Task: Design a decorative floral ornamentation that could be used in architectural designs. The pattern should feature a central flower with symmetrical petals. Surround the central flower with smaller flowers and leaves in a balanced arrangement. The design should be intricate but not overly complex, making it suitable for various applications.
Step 764:
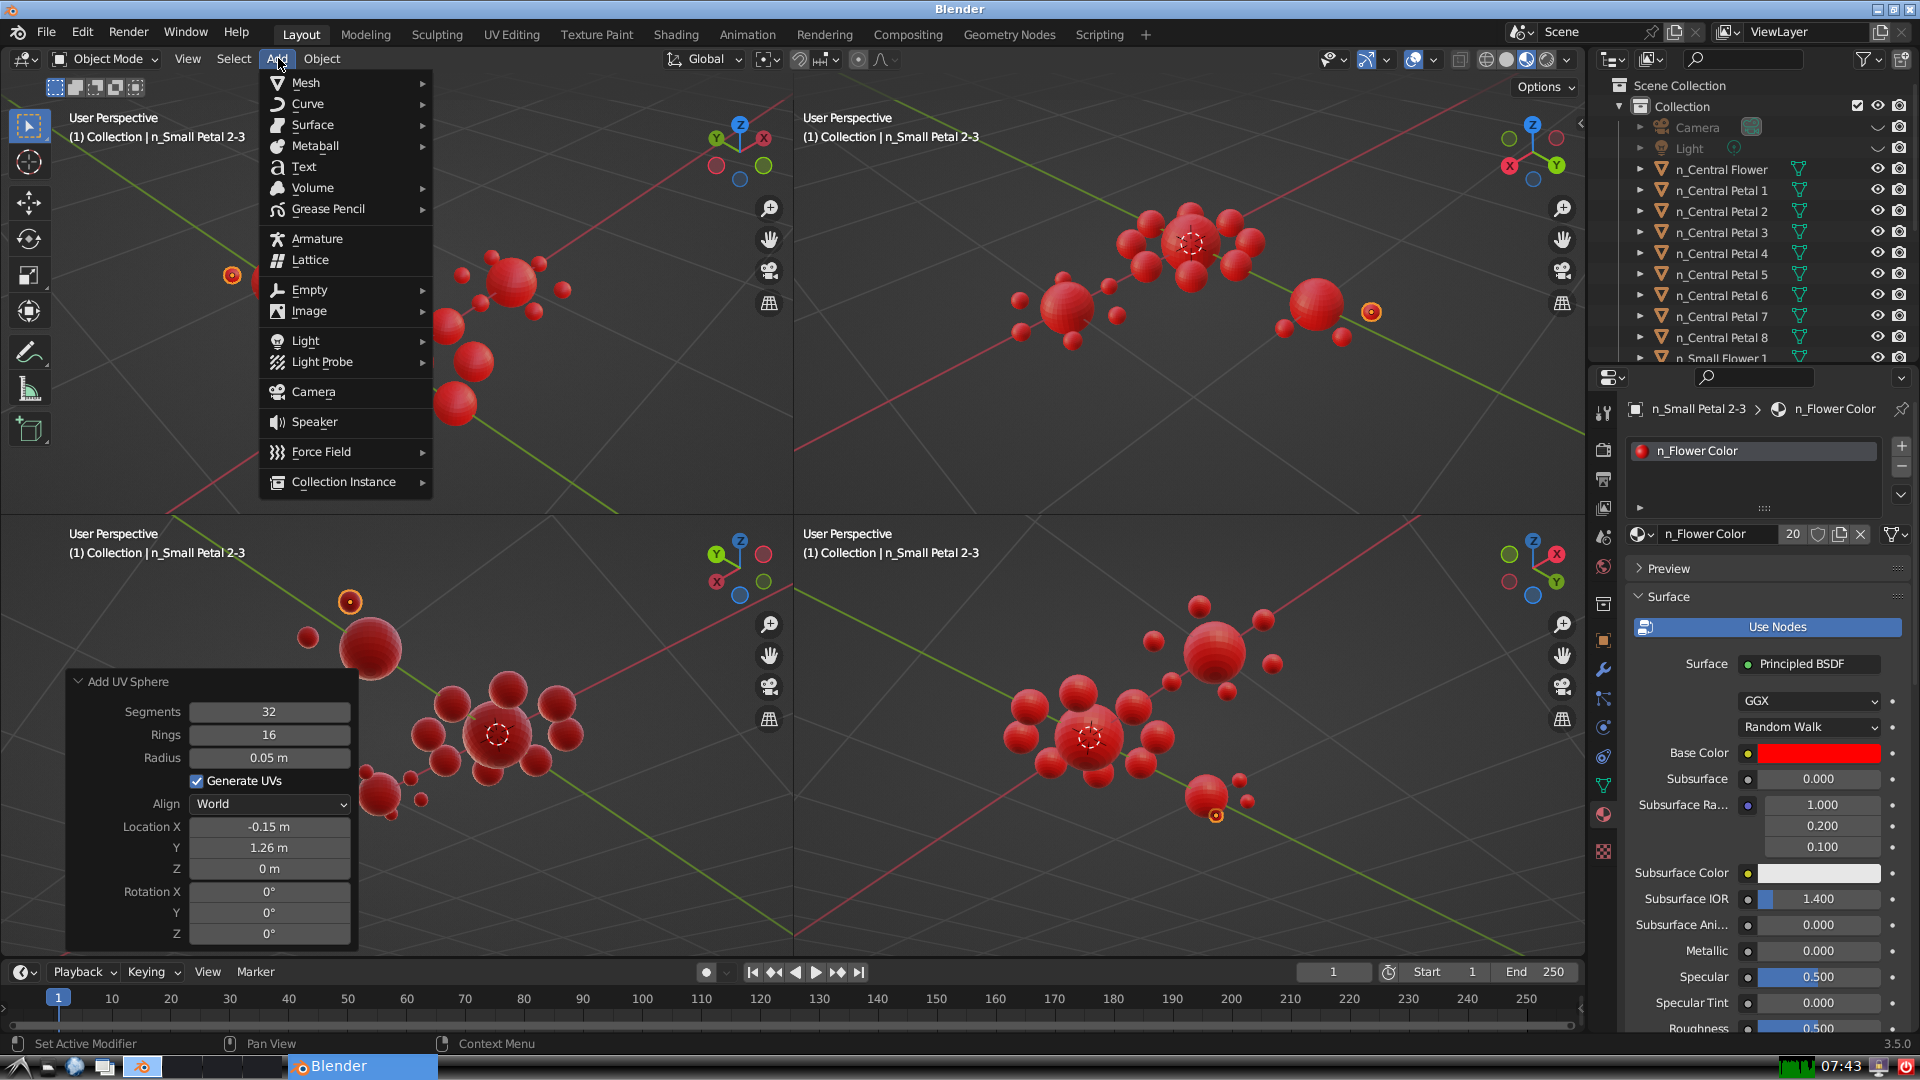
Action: {"mouse_move": [304, 82]}